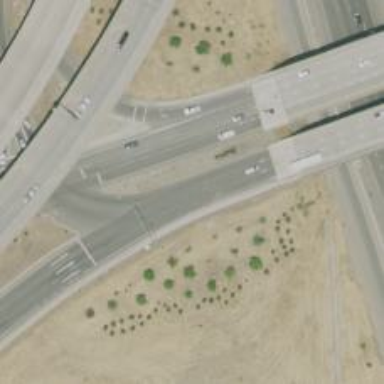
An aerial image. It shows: This image shows trunk highway that functions as expressway.